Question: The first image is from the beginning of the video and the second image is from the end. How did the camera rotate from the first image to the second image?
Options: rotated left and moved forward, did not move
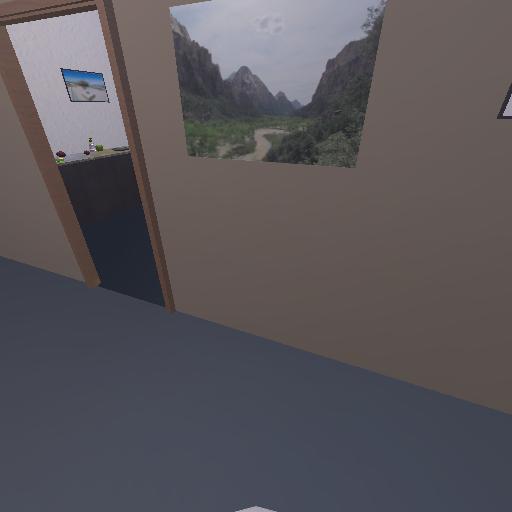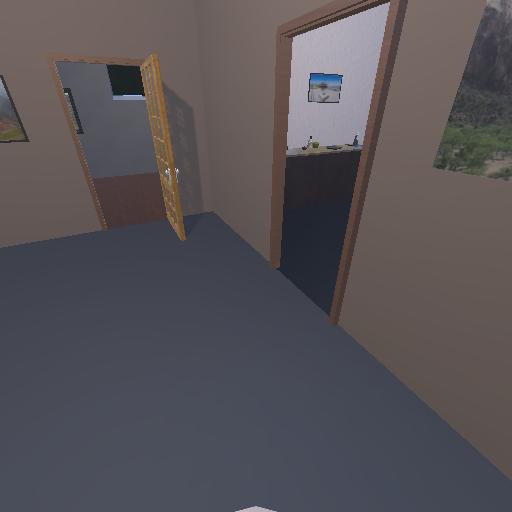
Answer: rotated left and moved forward